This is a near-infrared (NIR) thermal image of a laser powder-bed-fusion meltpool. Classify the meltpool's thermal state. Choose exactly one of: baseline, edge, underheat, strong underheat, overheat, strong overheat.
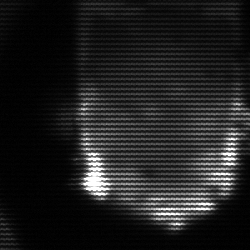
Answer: baseline